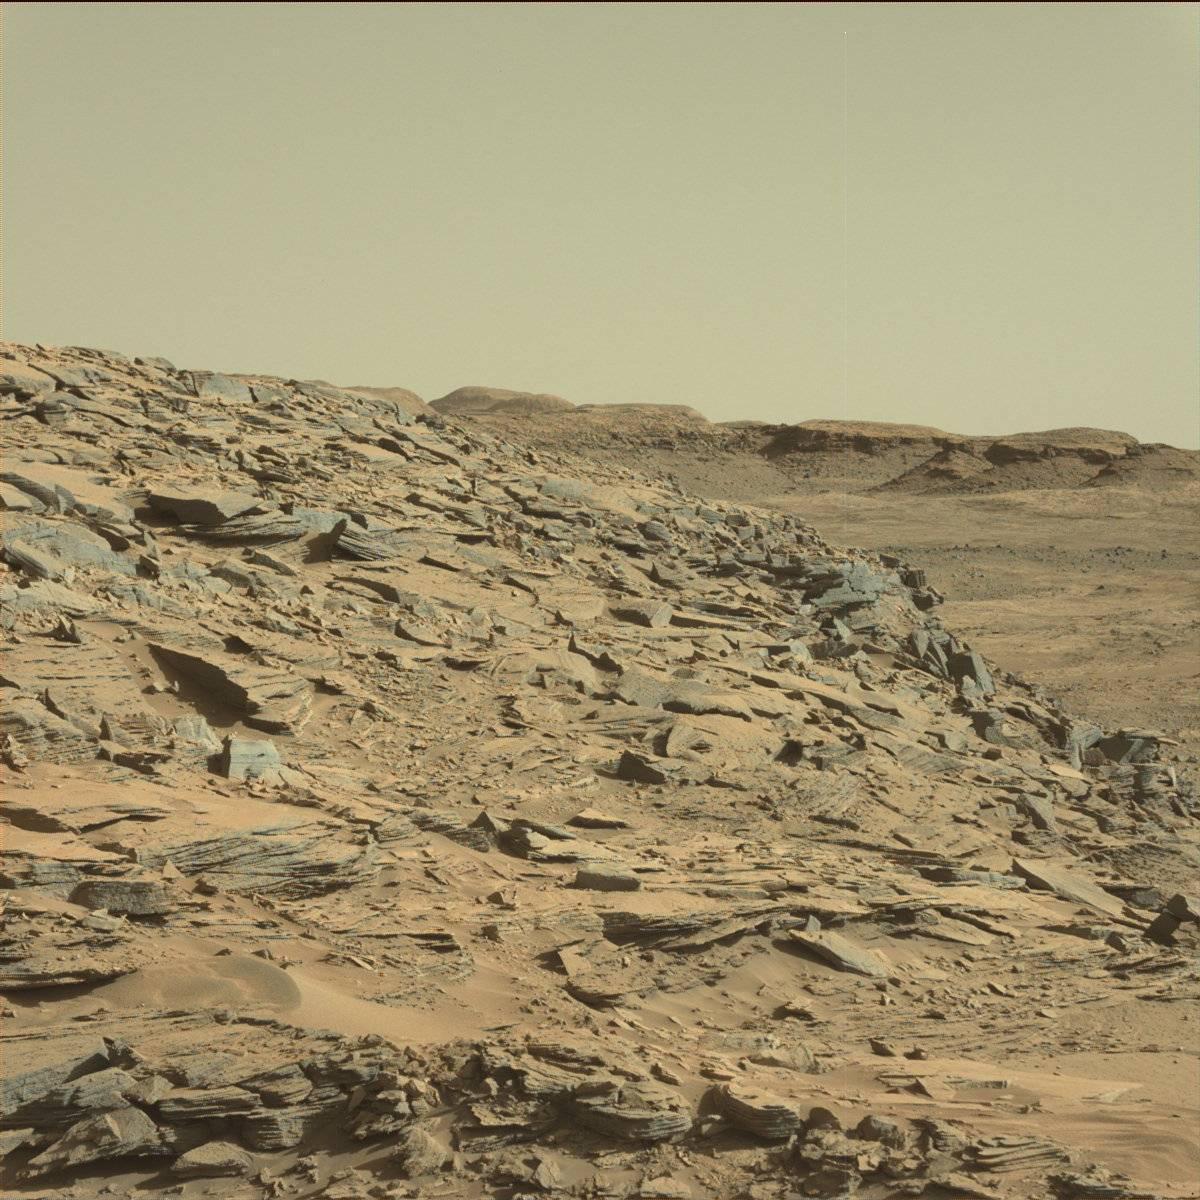
Terrain classes present: Bedrock, Ridge, Sand / Soil, Sky